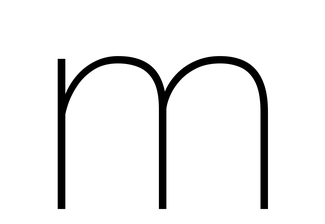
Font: Roboto_Thin